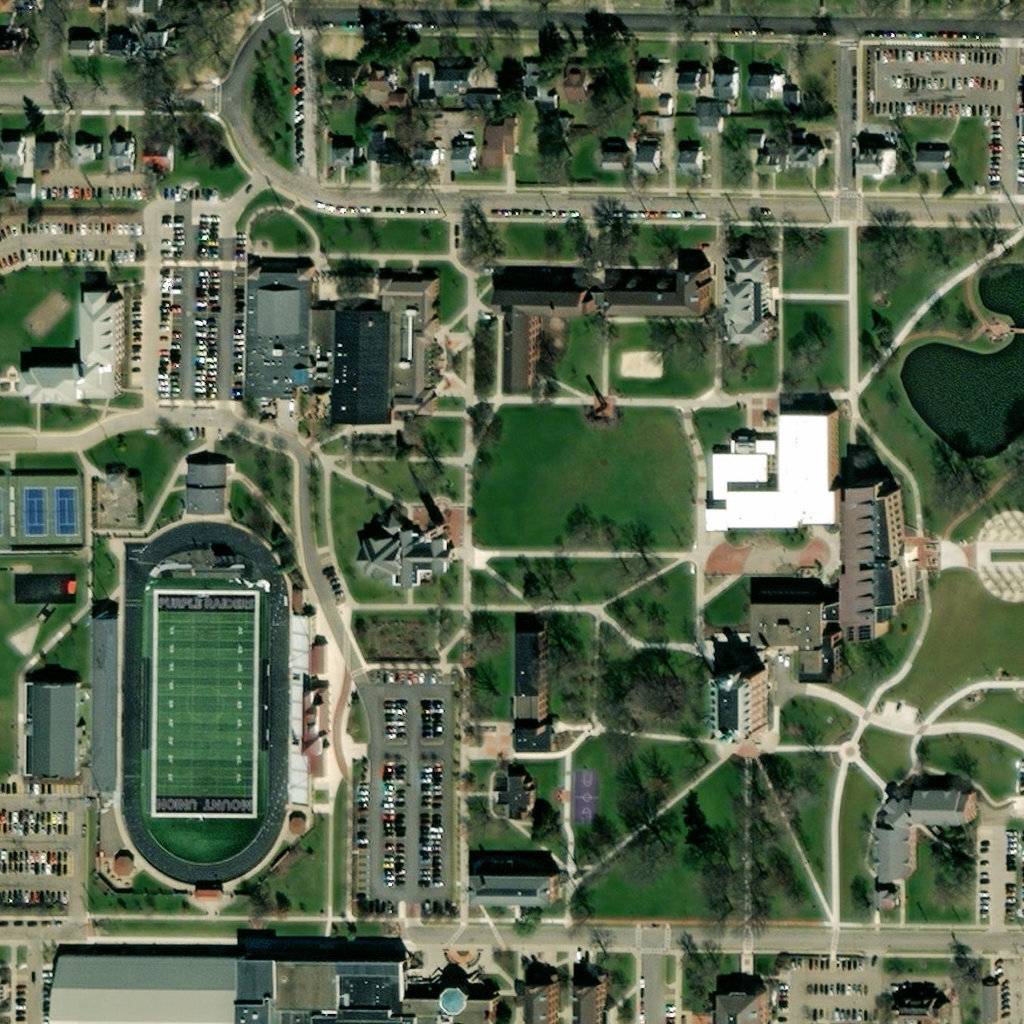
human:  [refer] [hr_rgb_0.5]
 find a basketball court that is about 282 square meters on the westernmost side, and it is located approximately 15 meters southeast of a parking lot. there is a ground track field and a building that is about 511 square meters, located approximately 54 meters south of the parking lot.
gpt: <box>[[2, 28, 7, 33, 0]]</box>

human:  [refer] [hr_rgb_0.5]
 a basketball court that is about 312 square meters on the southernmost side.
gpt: <box>[[55, 75, 58, 80, 0]]</box>